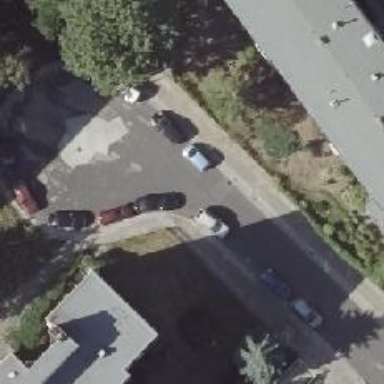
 there is parallel parking available on the street."